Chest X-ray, PA view. Patient: 71 years old, sex F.
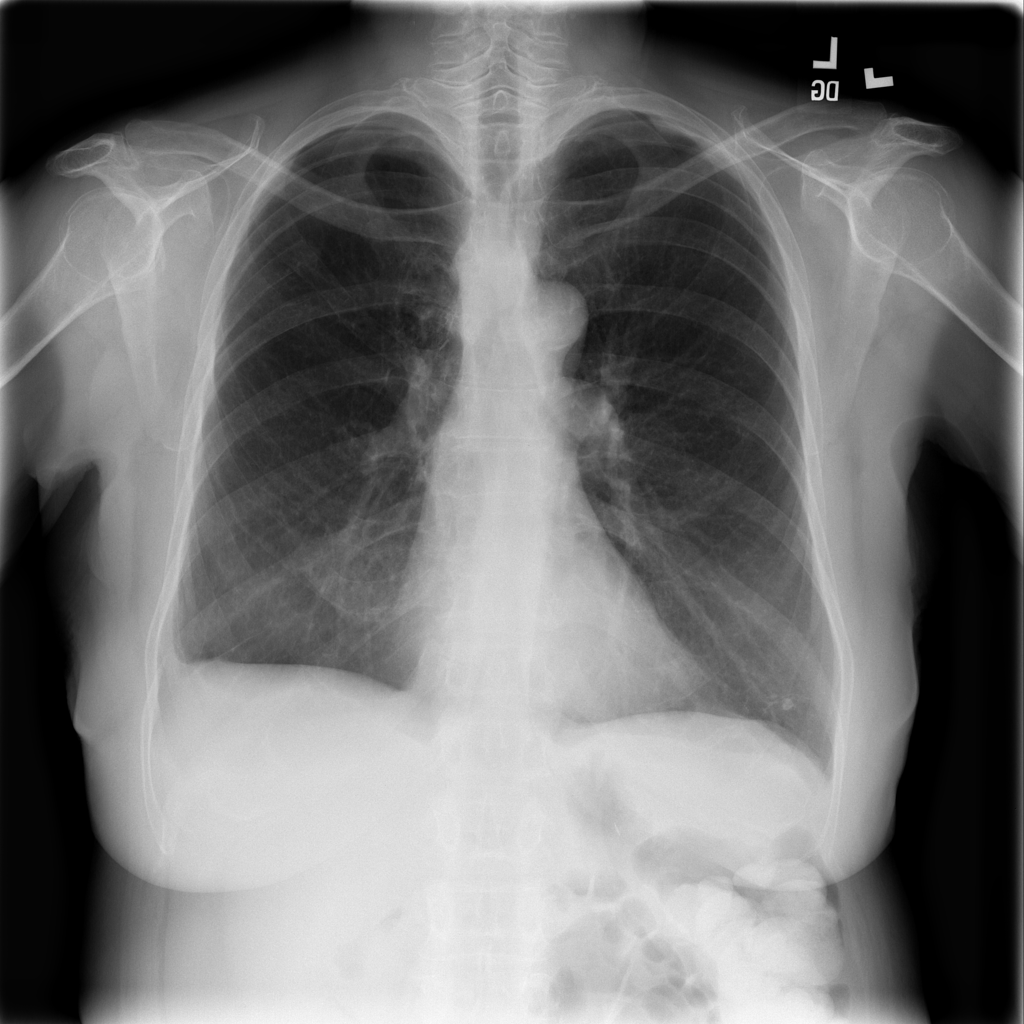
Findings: Mass